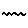
Label: zigzag